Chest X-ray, PA view. Patient: 38 years old, sex M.
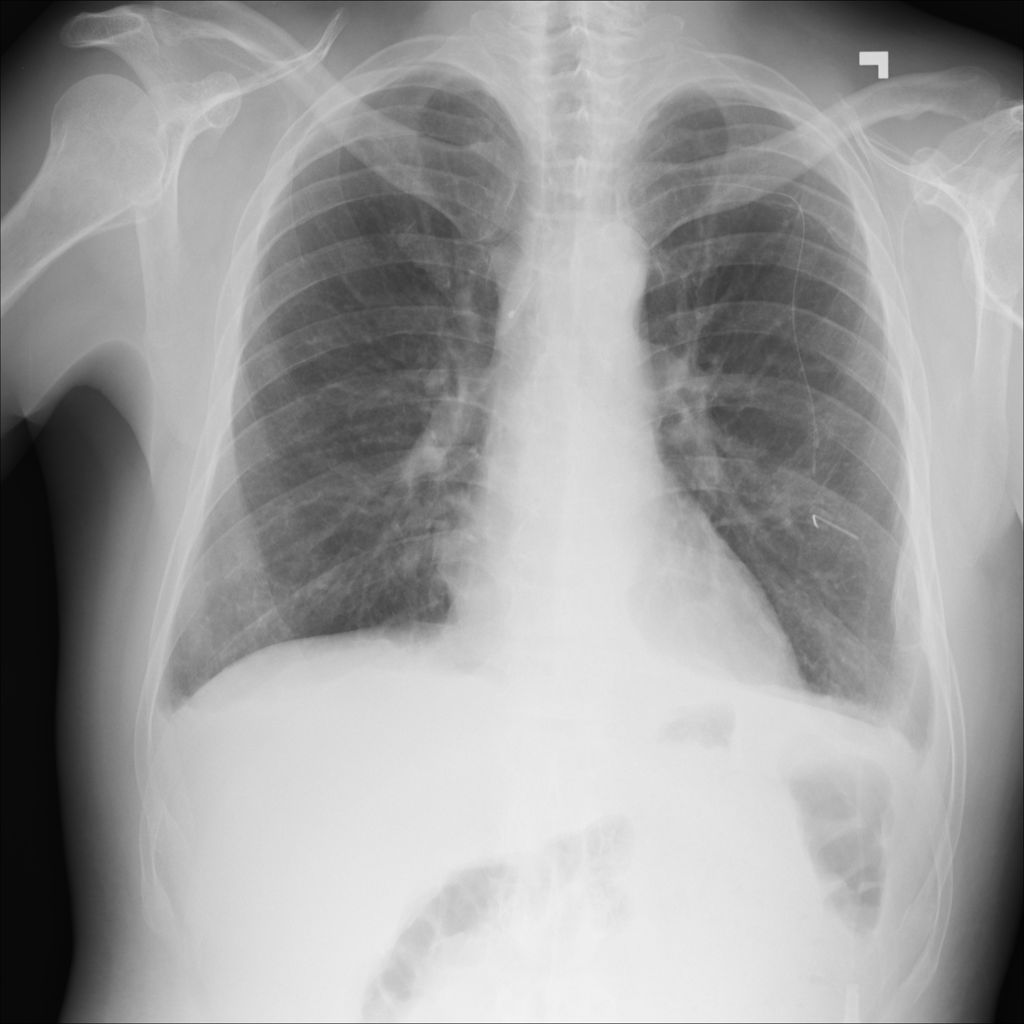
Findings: Pleural_Thickening